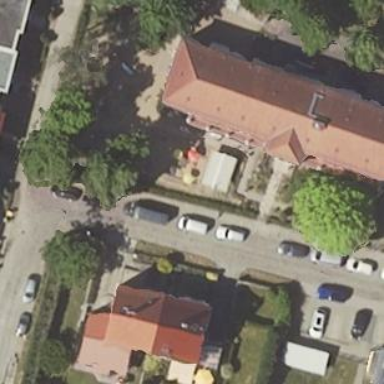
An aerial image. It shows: Kindergarten with hipped red roof made of roof tiles. The building itself is painted blue.